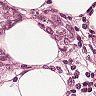
Metastatic tissue present: yes